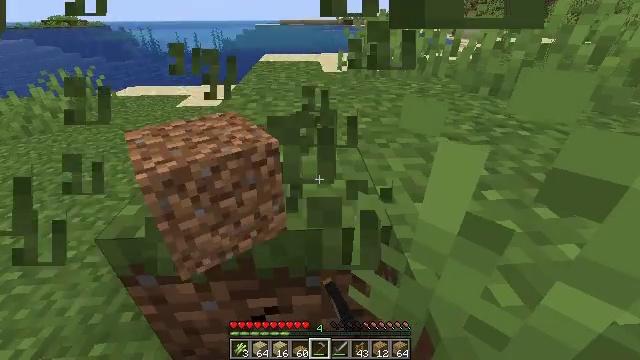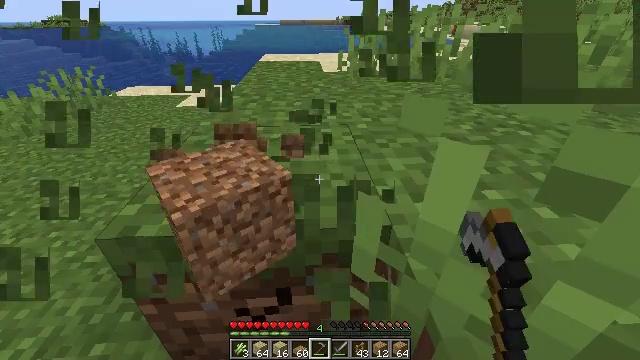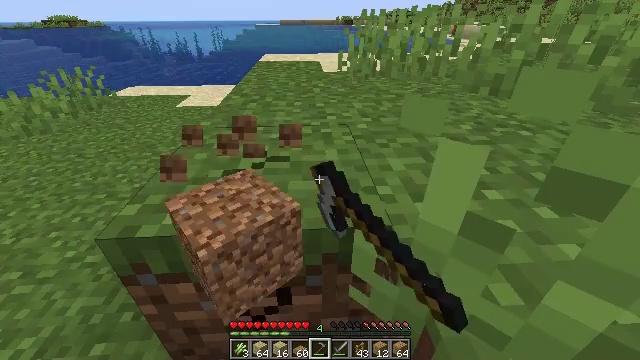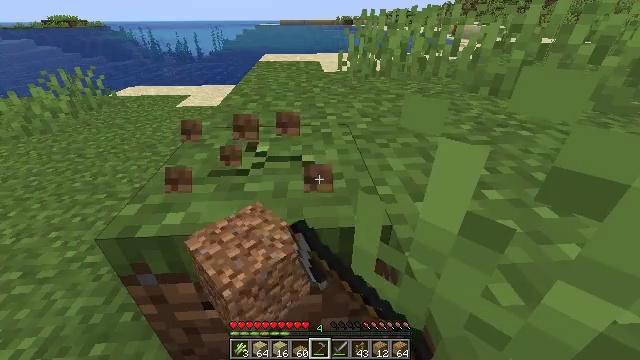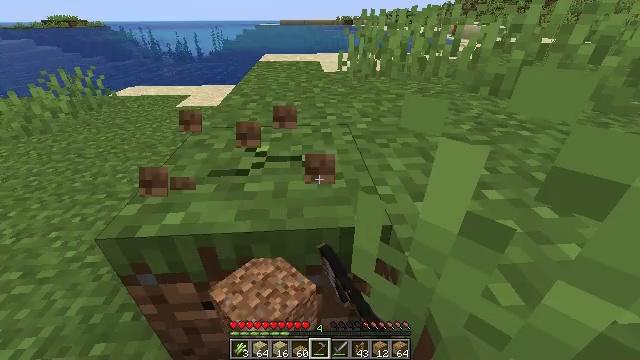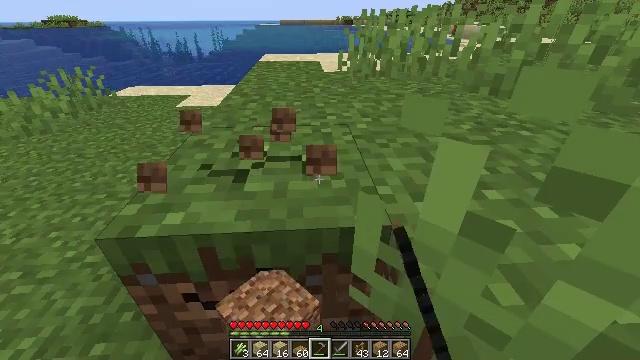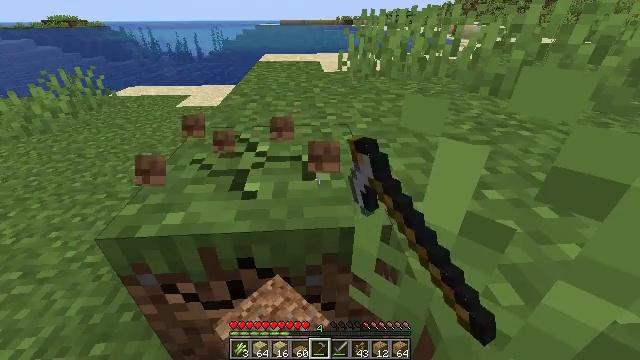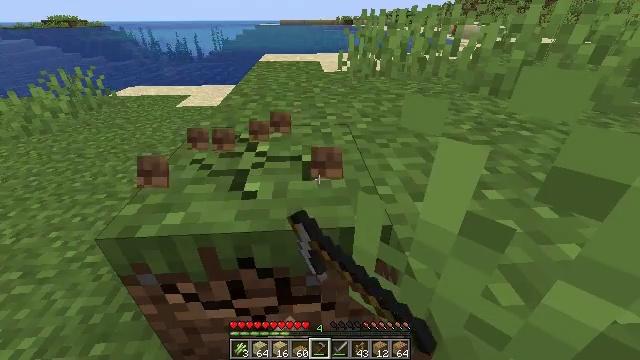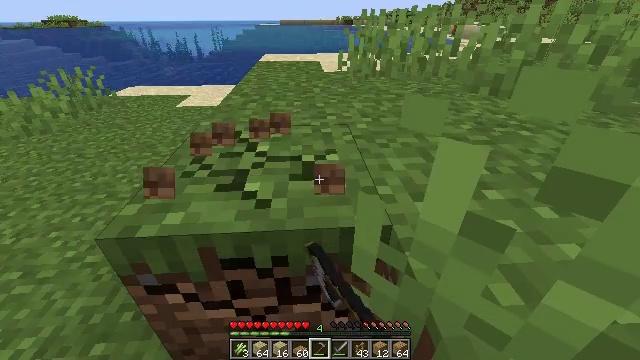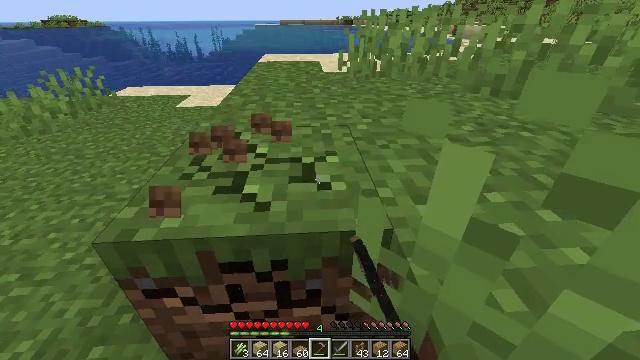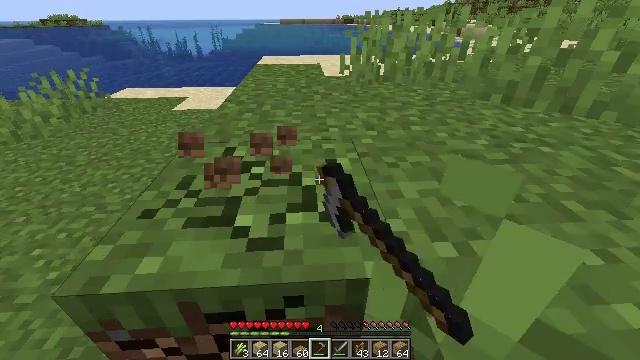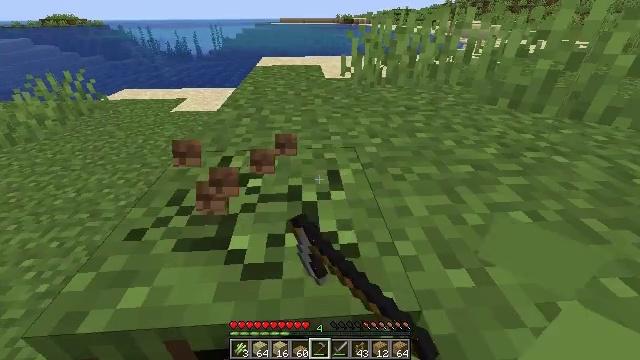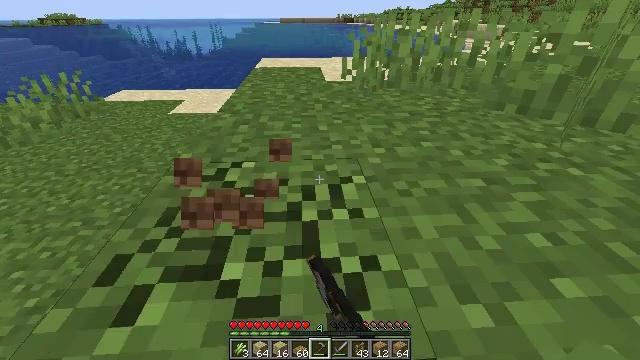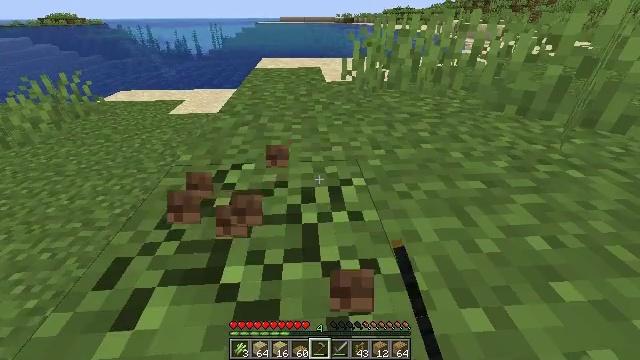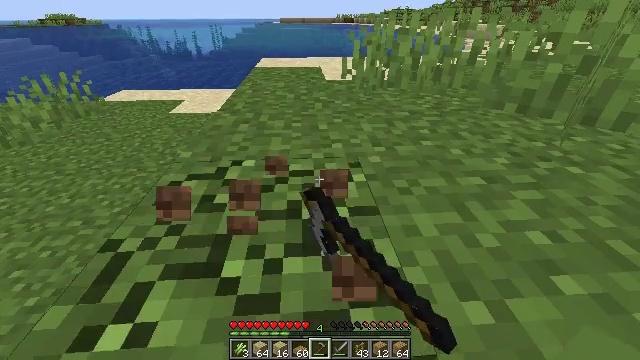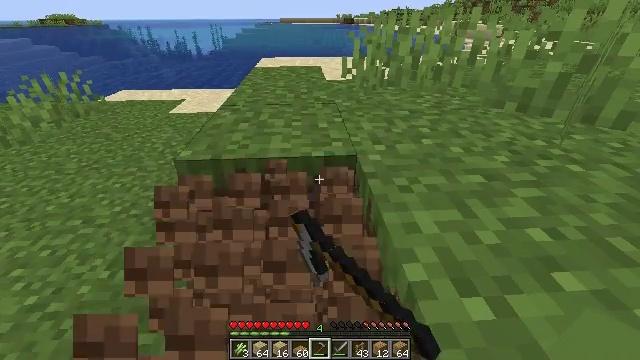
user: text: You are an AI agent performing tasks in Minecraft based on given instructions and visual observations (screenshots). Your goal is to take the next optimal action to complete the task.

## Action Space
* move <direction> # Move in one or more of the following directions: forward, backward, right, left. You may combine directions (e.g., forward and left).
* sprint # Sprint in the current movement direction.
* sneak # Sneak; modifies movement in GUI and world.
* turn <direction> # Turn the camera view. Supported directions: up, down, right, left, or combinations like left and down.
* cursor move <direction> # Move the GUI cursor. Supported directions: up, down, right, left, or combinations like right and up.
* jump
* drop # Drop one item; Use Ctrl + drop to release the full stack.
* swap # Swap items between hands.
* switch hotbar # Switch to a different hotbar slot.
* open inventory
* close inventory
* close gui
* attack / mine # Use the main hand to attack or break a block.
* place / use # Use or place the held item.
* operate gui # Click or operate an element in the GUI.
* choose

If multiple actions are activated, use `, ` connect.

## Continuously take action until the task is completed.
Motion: motion action
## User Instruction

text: Harvest grass block to clear the area.
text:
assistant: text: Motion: attack / mine
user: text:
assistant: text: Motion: attack / mine
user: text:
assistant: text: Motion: attack / mine
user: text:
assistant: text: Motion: attack / mine
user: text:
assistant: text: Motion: attack / mine
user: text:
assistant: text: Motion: attack / mine
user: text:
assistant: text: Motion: attack / mine
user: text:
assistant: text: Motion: attack / mine
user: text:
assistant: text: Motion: move forward, attack / mine
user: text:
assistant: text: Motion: move forward, attack / mine
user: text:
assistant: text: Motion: move forward, attack / mine
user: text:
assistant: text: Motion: move forward, attack / mine
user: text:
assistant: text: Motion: move forward, attack / mine
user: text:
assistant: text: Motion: attack / mine
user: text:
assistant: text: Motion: attack / mine
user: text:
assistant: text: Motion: attack / mine
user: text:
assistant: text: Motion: attack / mine
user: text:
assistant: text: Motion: attack / mine
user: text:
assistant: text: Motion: attack / mine
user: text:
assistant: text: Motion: attack / mine
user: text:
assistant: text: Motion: attack / mine
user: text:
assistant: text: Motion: attack / mine
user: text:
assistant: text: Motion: attack / mine
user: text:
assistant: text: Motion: attack / mine
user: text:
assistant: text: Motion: move forward, attack / mine
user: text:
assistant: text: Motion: move forward, attack / mine
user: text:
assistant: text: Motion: move forward, attack / mine
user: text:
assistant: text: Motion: move forward, attack / mine
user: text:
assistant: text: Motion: move forward, attack / mine
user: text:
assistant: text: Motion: move forward, attack / mine